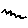
Label: zigzag